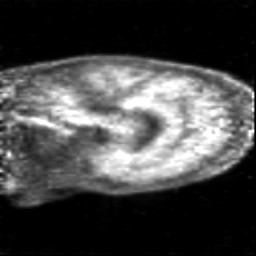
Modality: PET
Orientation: sagittal
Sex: female
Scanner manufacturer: siemens